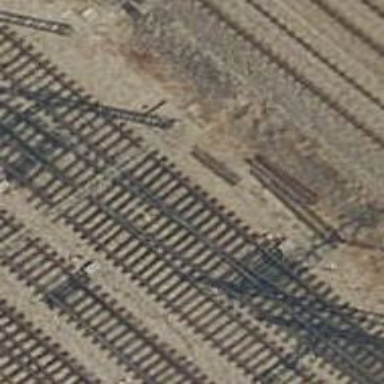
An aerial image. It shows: Railway track with contact line for electrification.